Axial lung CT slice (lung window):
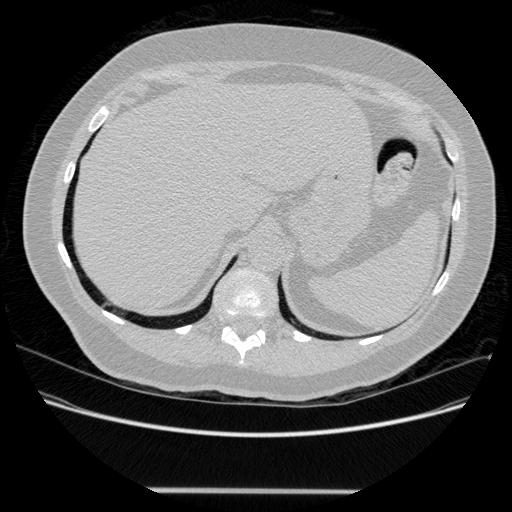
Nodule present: no